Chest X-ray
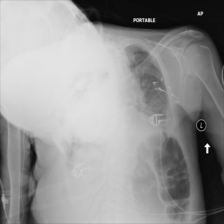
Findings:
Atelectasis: negative
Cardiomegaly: negative
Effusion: negative
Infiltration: positive
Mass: negative
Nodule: negative
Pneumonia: negative
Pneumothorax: negative
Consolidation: negative
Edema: negative
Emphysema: negative
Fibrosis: negative
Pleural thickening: negative
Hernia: negative